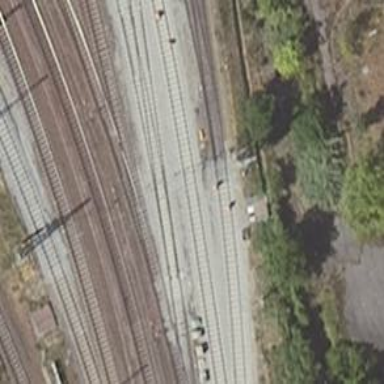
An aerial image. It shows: Railway switch.